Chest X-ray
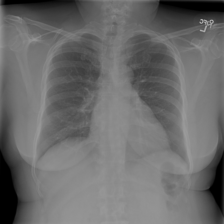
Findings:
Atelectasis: negative
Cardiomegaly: negative
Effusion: negative
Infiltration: negative
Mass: negative
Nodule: negative
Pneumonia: negative
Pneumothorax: negative
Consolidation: negative
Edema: negative
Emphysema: negative
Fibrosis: negative
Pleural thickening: negative
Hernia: negative